Question: I have to make a 3D graph in Excel. On the x-axis I want to make a linear distribution, but that doesn't work.
Currently, it looks like this:

But , for example, the distance between 40-60 should be twice as large.
Can you help how I should do this? I can't get interpolation to work in 3D graphs :(
The .XLSX can be found <URL>.
Thank you!
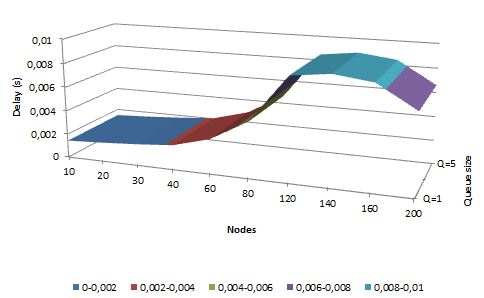
Answer: For who is interested: I ended up manually interpolating the 'missing values'!